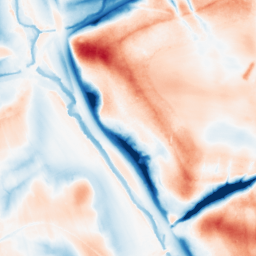
Category: classical
Decomposition family: uniform
Decomposition parameters: size: 50
Upsampling method: cubic_mitchell
Upsampling parameters: scale: 4
Upsampling scale: 4